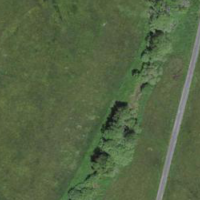
EUNIS habitat code: 21
Species observed at this site:
Caltha palustris
Filipendula ulmaria